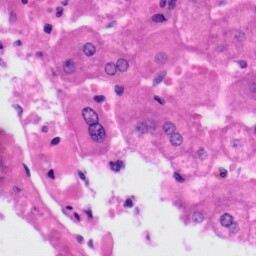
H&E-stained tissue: Liver